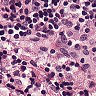
Metastatic tissue present: no